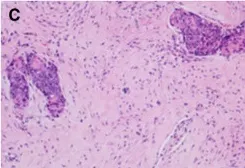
(B,C) A malignant tumor is suggested:coarse needle puncture.
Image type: pathology (h&e)